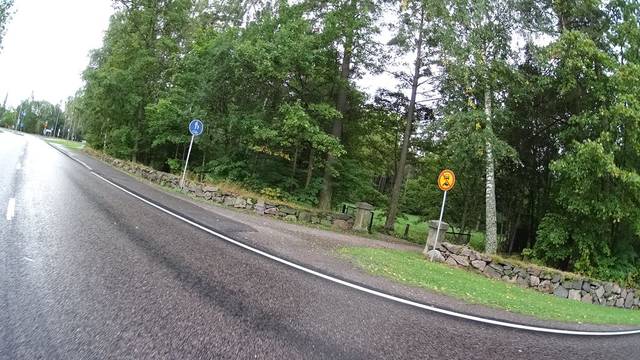
Region: Finland
Coordinates: 60.235, 24.716